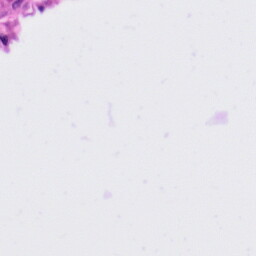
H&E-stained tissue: Tonsil